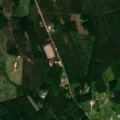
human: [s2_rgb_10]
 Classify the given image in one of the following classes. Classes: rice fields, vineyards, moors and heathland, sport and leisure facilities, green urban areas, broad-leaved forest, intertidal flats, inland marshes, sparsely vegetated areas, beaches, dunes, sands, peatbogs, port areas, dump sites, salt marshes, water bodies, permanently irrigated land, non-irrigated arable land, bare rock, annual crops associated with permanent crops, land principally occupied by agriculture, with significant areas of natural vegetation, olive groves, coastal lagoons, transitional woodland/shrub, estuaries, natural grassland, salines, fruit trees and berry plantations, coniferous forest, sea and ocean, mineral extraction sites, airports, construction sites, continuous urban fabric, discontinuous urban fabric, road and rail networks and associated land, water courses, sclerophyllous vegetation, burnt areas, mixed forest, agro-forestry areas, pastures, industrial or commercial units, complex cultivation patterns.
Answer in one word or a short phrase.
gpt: land principally occupied by agriculture, with significant areas of natural vegetation, broad-leaved forest, coniferous forest, mixed forest